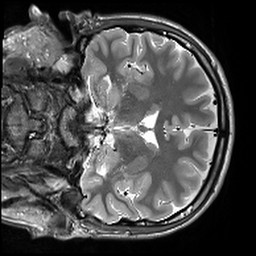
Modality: T2w
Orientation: coronal
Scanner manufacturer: siemens
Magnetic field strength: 3 T
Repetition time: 10.64 s
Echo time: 0.05 s